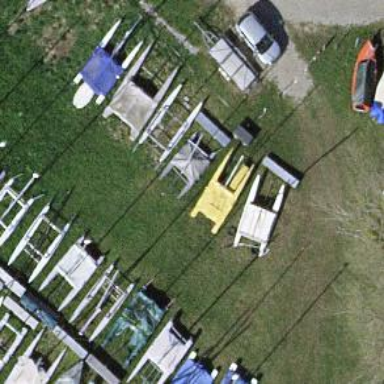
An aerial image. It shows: Boat shop.